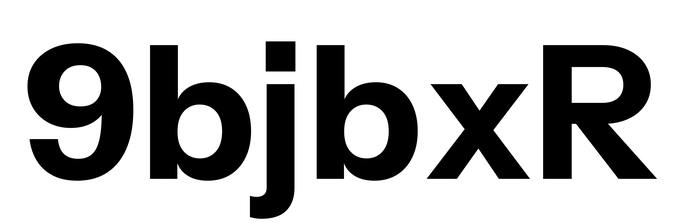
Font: InstrumentSans_Bold